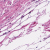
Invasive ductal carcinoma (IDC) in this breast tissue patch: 0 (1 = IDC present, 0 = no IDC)